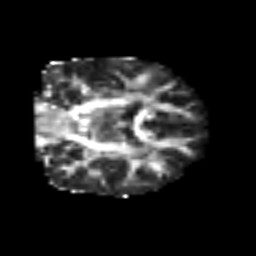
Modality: FA
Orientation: coronal
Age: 53
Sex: male
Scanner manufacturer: siemens
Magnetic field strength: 3 T
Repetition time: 6.1 s
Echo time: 0.101 s